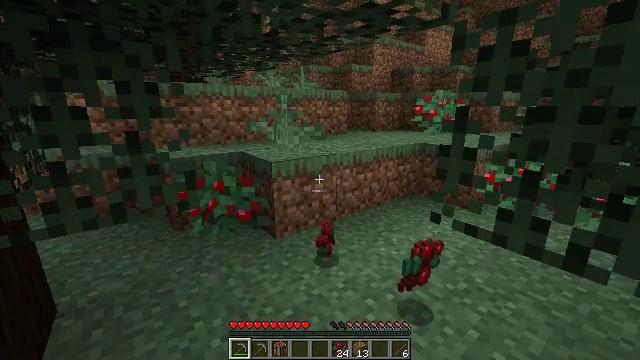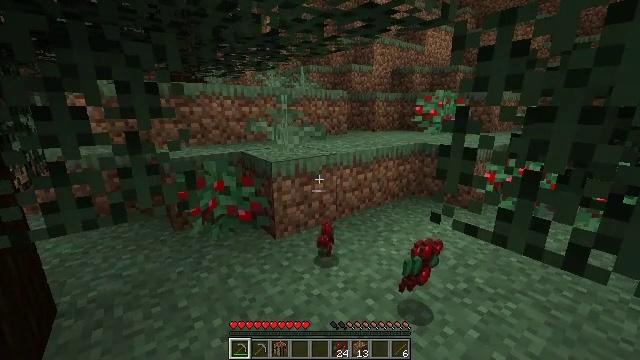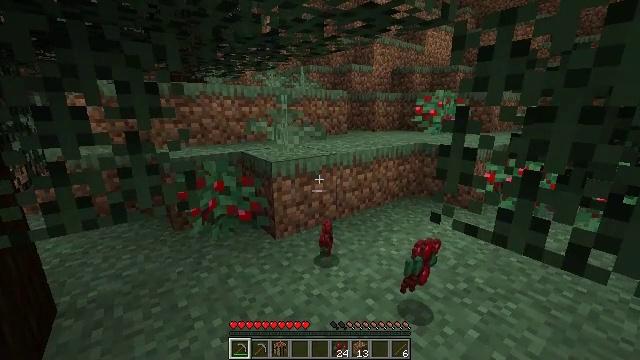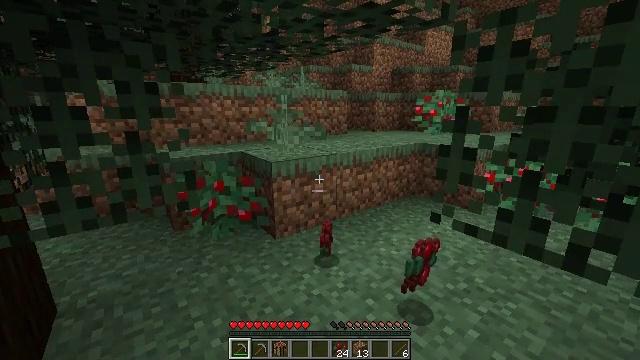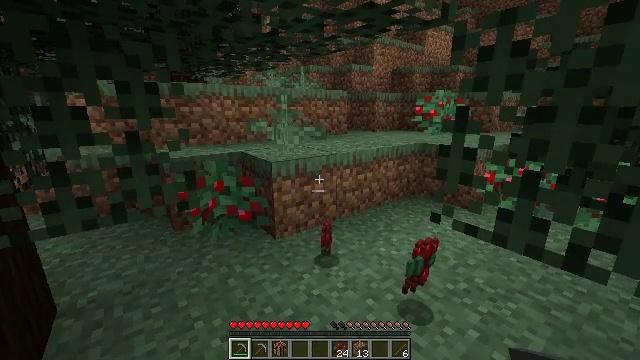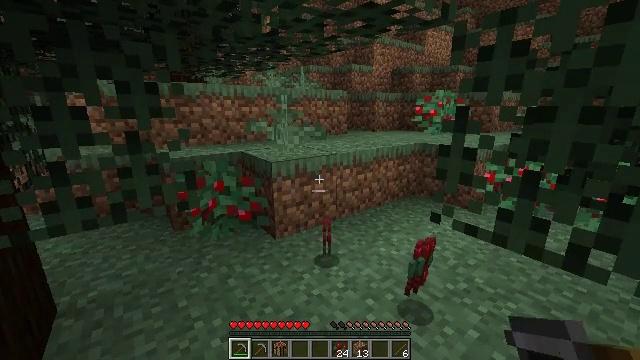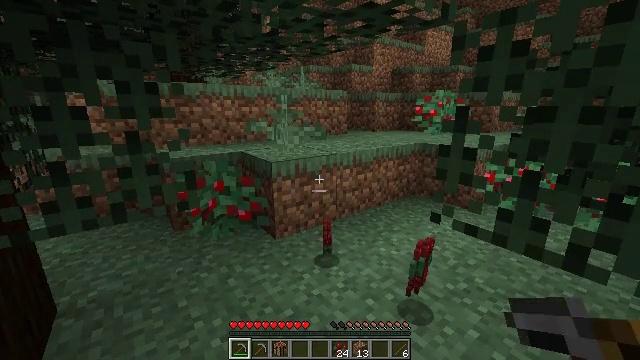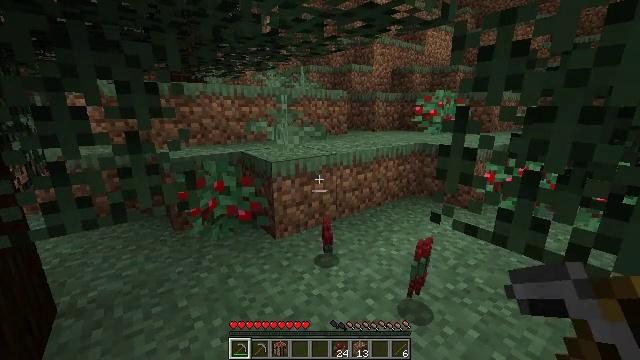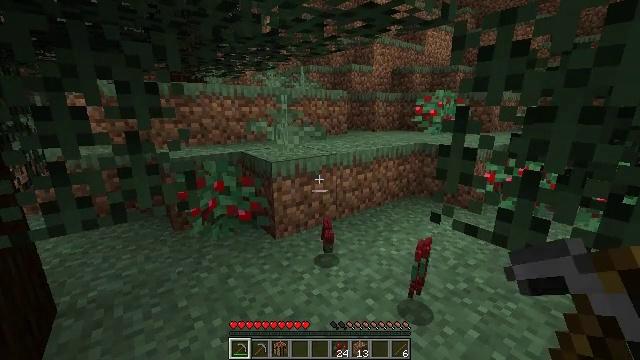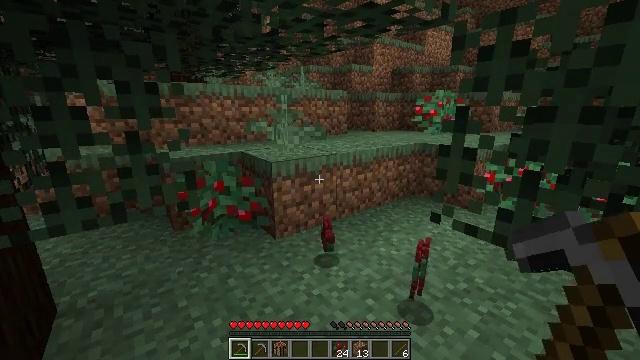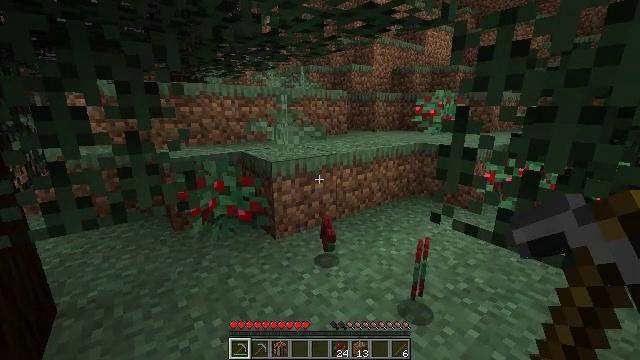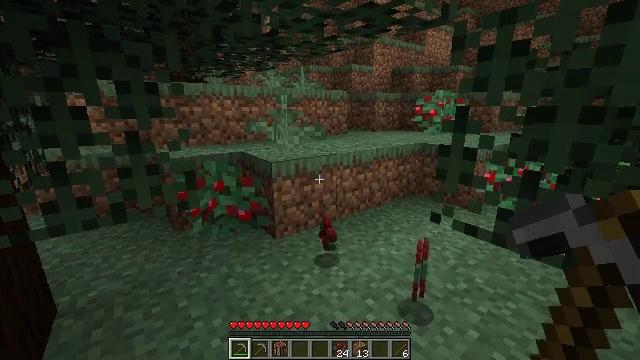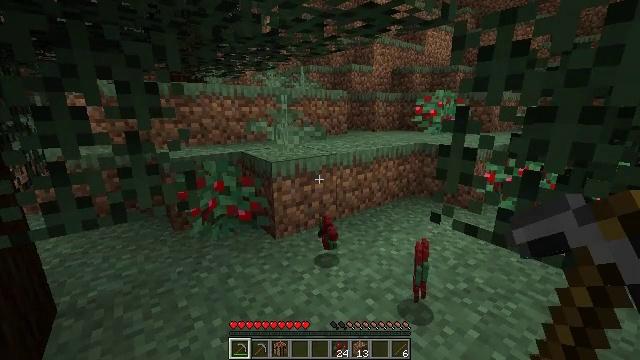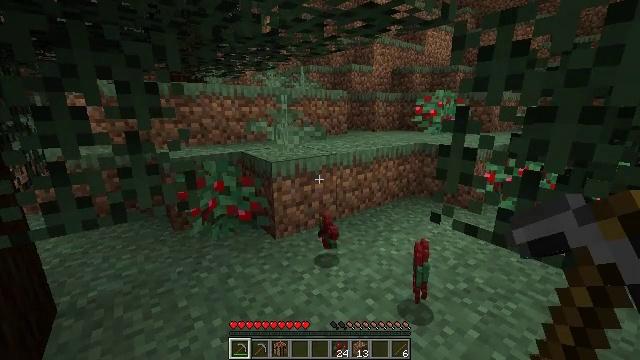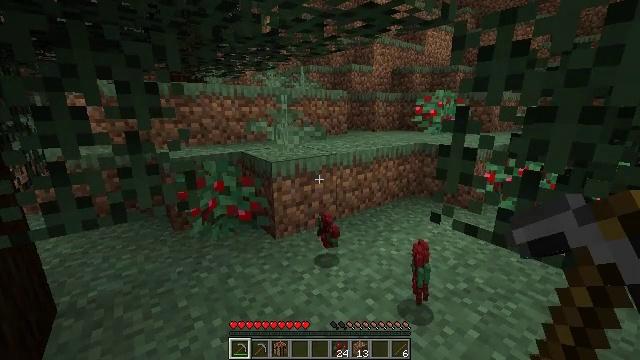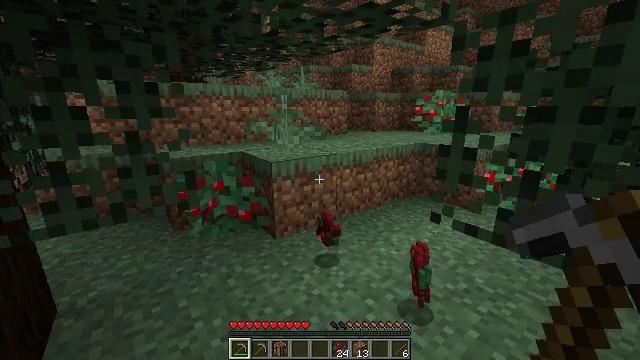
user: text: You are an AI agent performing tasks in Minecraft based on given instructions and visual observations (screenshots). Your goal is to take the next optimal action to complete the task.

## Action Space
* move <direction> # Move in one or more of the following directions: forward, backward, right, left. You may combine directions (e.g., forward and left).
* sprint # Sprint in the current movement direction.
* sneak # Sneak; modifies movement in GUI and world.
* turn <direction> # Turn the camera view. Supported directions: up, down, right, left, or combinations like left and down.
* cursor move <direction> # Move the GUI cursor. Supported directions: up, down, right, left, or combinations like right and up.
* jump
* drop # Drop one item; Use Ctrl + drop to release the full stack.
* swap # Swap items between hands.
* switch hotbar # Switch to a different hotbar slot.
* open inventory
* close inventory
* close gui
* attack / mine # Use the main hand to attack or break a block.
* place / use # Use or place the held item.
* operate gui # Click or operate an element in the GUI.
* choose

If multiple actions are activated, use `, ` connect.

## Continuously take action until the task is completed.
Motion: motion action
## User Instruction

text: Gather materials from the sweet berry bush.
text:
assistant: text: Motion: no_op
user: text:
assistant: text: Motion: no_op
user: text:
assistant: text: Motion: no_op
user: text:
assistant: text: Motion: no_op
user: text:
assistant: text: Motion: no_op
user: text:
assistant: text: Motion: no_op
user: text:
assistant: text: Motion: no_op
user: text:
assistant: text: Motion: no_op
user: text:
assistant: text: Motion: no_op
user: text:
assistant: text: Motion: no_op
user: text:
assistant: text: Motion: no_op
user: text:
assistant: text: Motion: no_op
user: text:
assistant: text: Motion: no_op
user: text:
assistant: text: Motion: no_op
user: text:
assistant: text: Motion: no_op
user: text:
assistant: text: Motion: no_op
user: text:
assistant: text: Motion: move right
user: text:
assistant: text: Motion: move right
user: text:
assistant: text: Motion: move forward and move right, turn right
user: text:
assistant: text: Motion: move forward and move right
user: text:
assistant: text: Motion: move forward and move right, turn left and down
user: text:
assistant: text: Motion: move forward and move right
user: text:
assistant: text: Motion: move forward and move right
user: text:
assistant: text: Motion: move forward
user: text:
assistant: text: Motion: move forward
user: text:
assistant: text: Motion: move forward
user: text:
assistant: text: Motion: move forward
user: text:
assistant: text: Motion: move forward
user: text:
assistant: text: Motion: move forward and move left, turn left
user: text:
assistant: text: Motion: move forward and move left, turn down